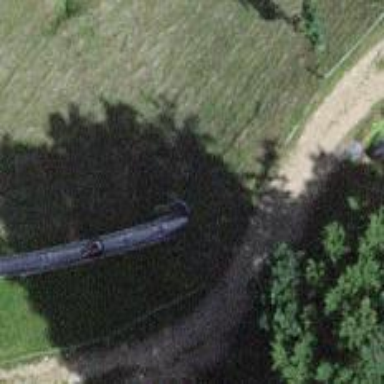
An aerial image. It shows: Summer toboggan attraction located in tunnel on track in leisure land area.